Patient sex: F
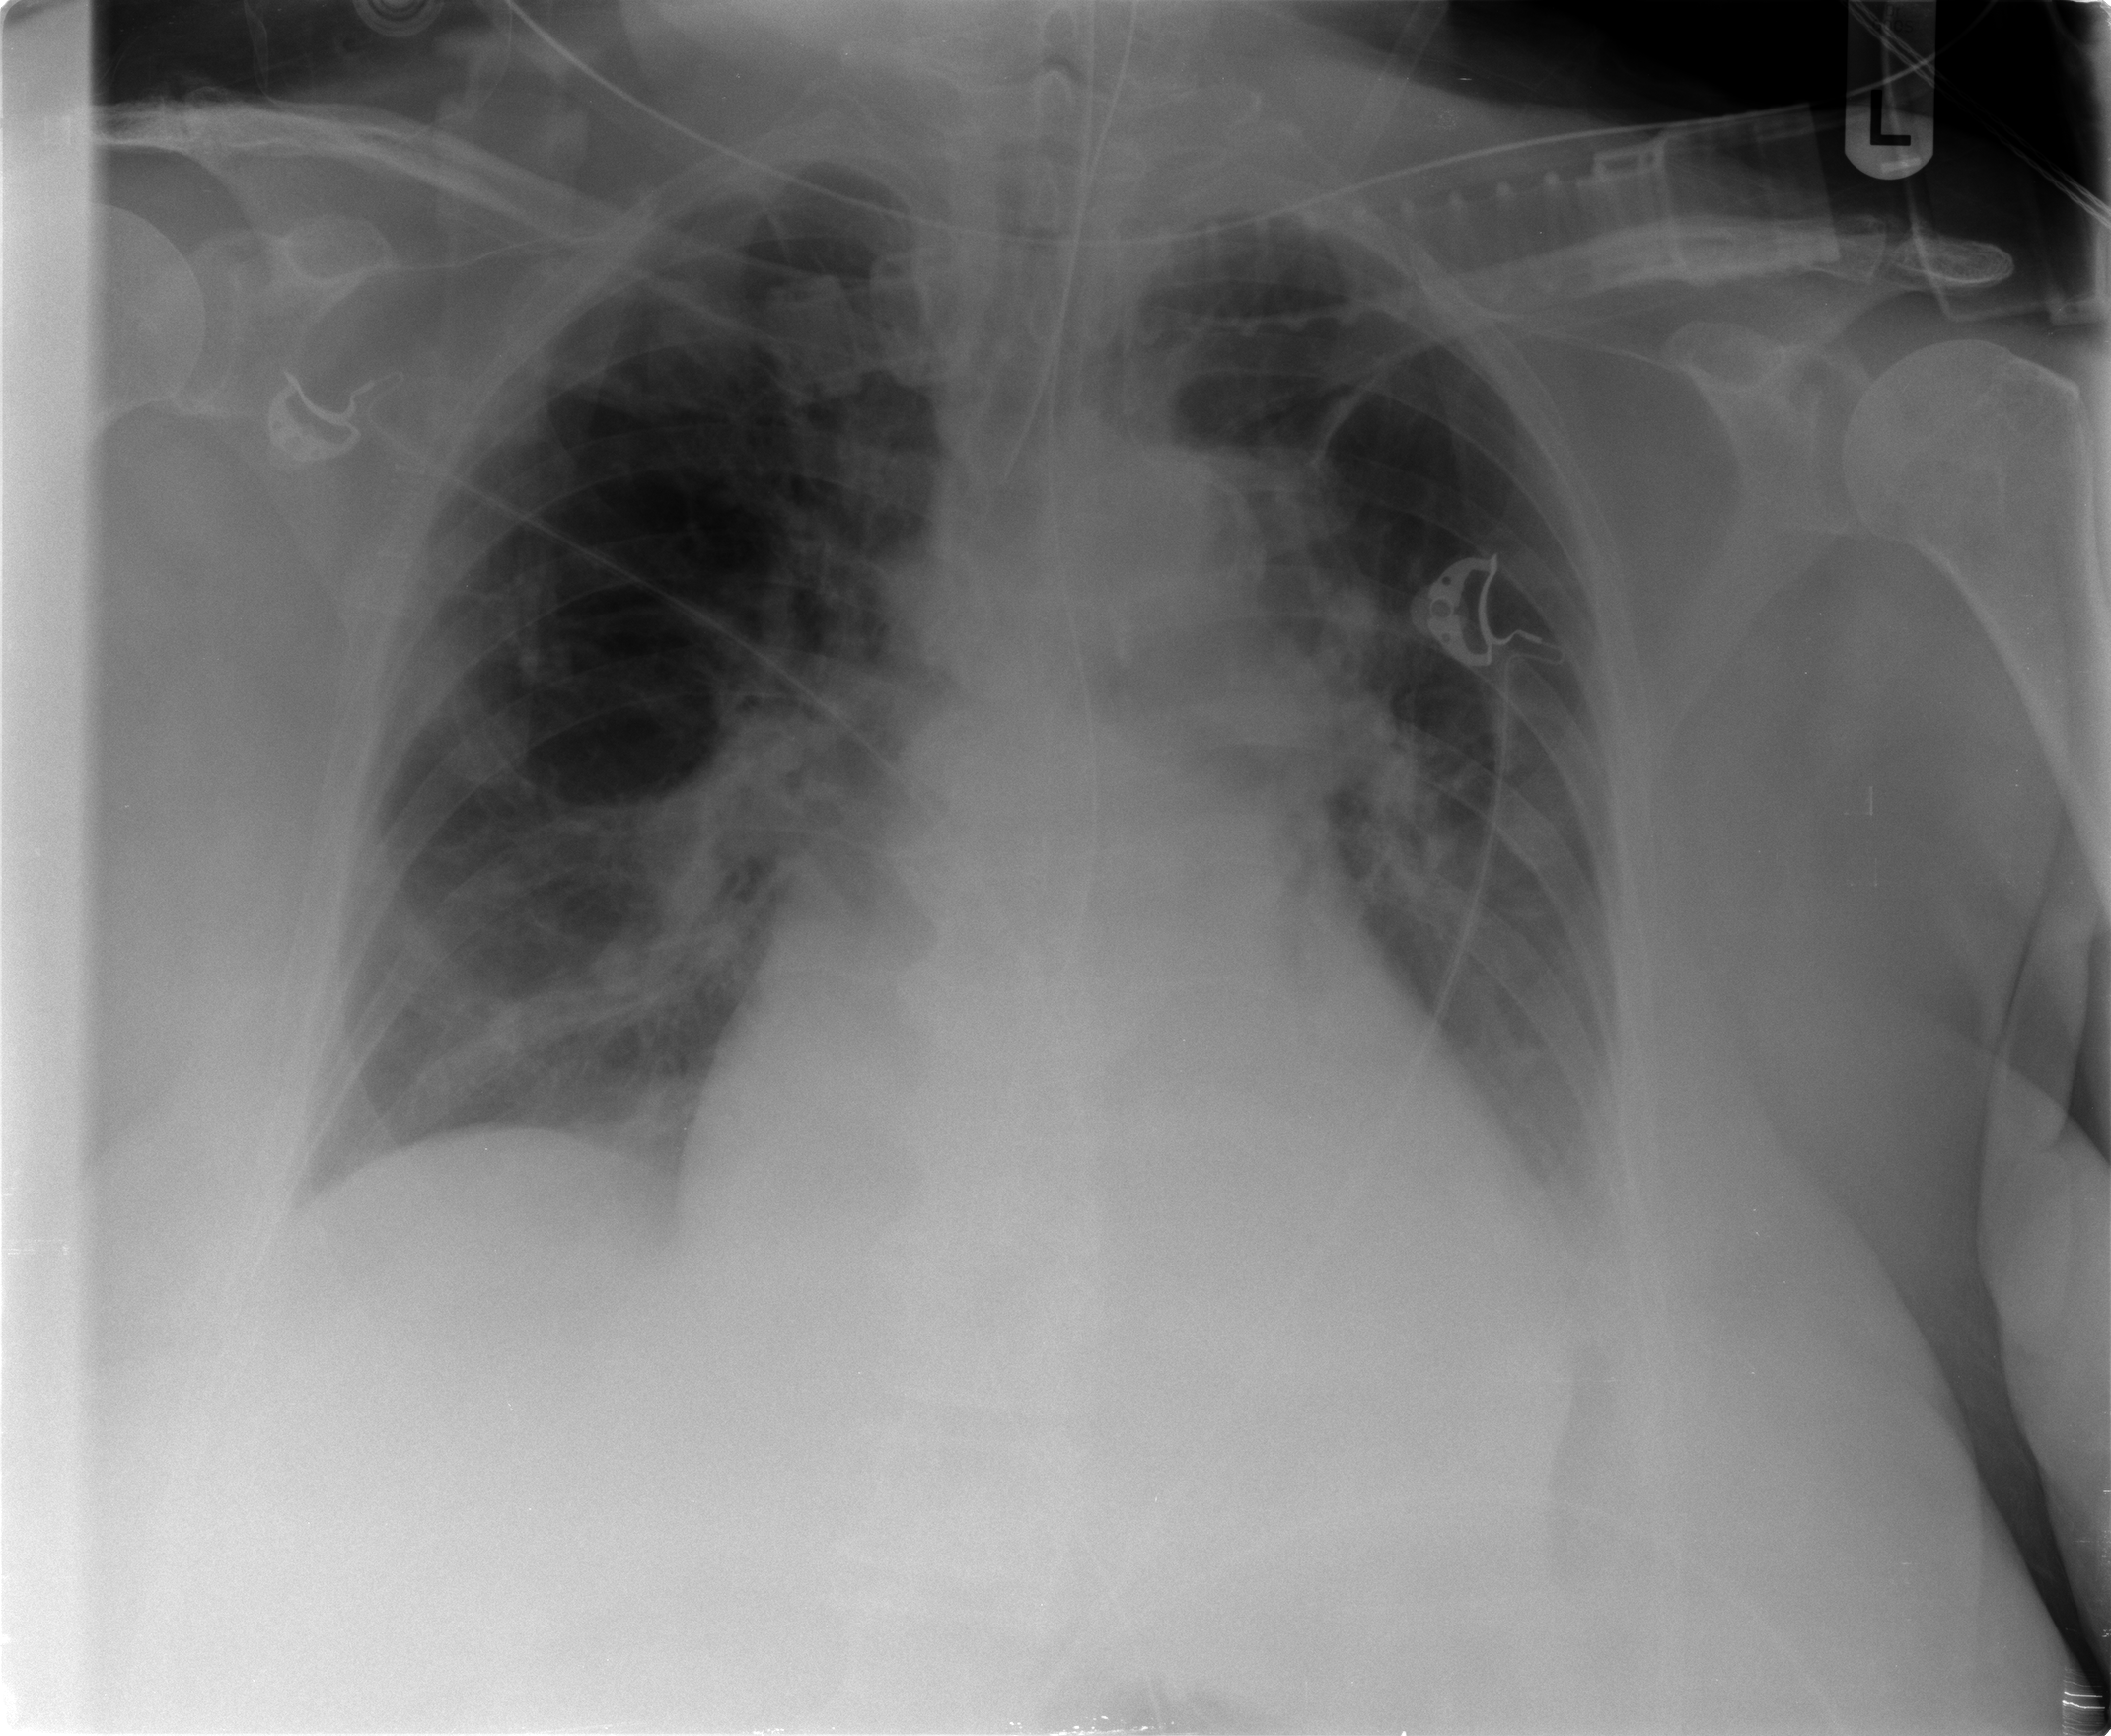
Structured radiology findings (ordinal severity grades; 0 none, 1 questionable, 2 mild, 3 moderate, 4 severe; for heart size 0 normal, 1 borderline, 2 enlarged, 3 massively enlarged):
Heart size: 3
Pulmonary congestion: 2
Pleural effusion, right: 0
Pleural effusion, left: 1
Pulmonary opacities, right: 3
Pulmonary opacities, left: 2
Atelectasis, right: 2
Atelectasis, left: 2